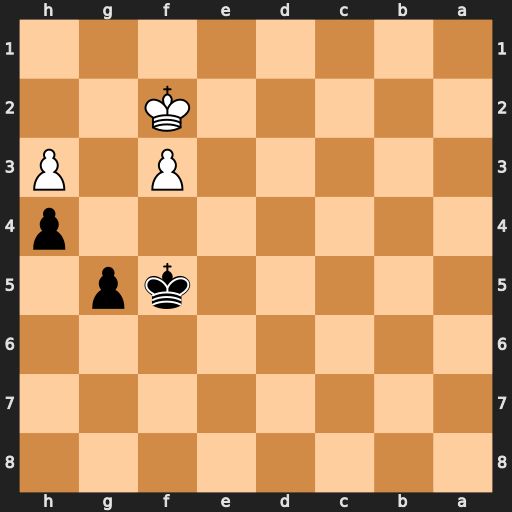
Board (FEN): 8/8/8/5kp1/7p/5P1P/5K2/8
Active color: b
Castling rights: -
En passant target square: -
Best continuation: Kf4 Kg2 Ke3